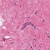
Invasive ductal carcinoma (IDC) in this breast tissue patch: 0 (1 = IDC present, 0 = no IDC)